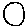
Label: circle